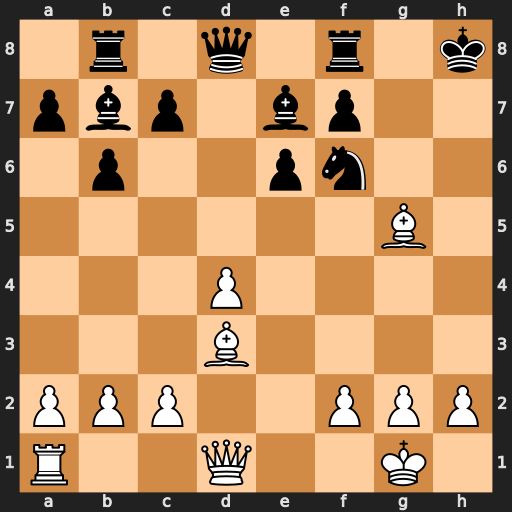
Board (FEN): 1r1q1r1k/pbp1bp2/1p2pn2/6B1/3P4/3B4/PPP2PPP/R2Q2K1
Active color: w
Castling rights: -
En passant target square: -
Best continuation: Bxf6+ Bxf6 Qh5+ Kg7 Qh7#